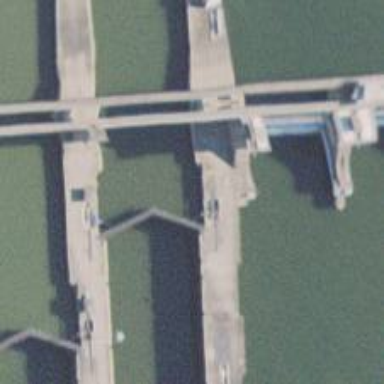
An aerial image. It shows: Lock gate along waterway.